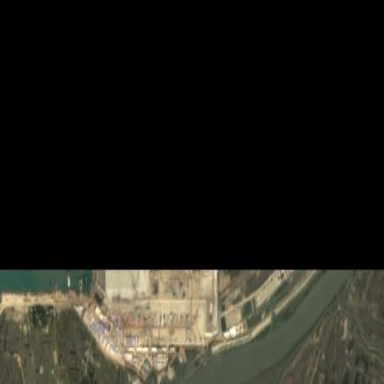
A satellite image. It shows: Industrial port.